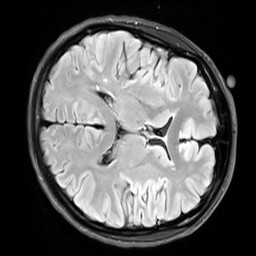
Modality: FLAIR
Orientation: axial
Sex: female
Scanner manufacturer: siemens
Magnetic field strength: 3 T
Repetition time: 10 s
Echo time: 0.09 s